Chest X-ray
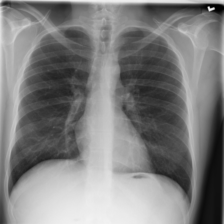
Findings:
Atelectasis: negative
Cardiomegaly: negative
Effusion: negative
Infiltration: negative
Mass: negative
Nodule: negative
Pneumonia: negative
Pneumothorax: negative
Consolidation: negative
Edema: negative
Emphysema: negative
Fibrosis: negative
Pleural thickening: negative
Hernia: negative